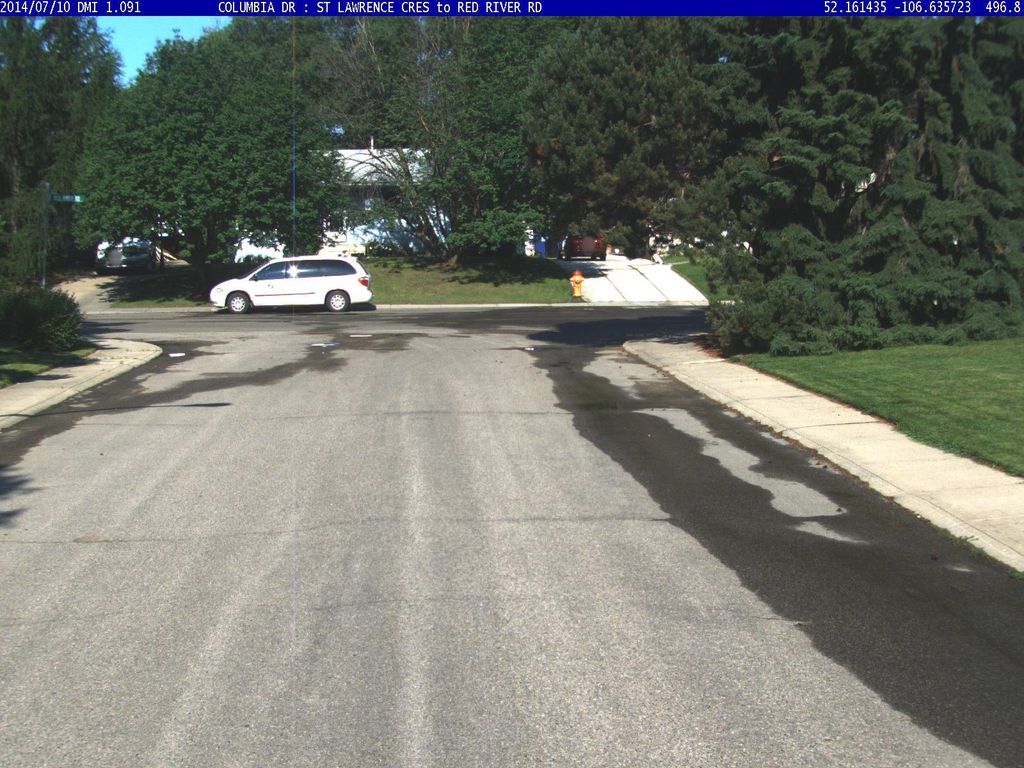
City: saskatoon